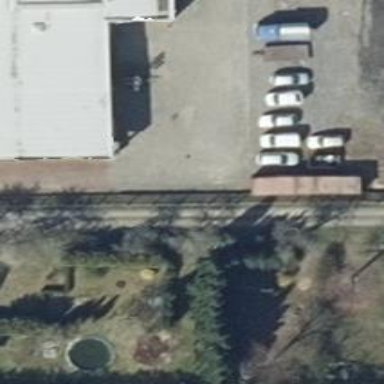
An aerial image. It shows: Parking aisle designated as service road.